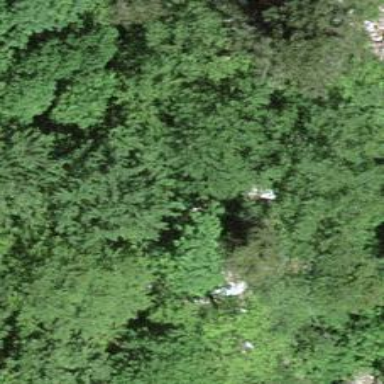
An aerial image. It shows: Natural cliff.